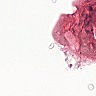
Metastatic tissue present: no